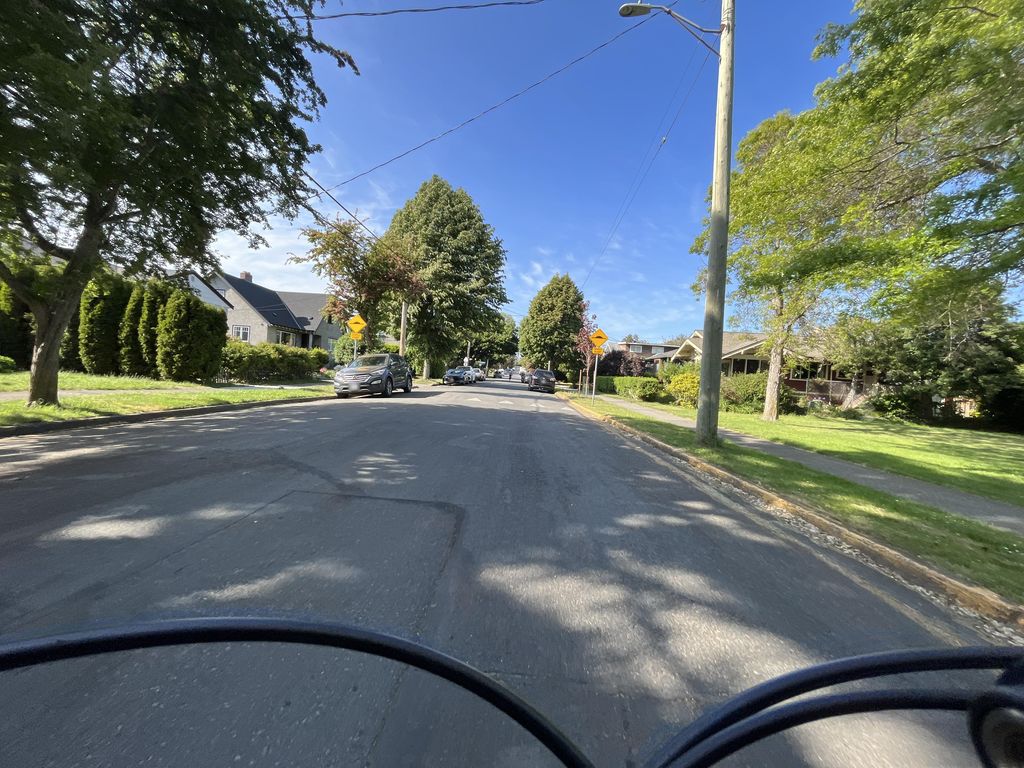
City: victoria